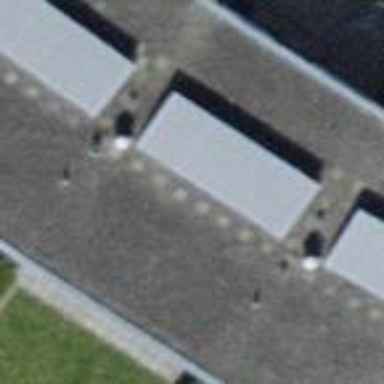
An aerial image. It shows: Terrace building with flat roof.